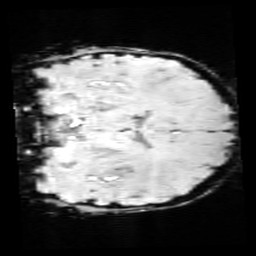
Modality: SWI
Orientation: coronal
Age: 10
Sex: female
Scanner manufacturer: siemens
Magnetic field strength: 3 T
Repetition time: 0.027 s
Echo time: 0.02 s